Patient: sex F, age 86
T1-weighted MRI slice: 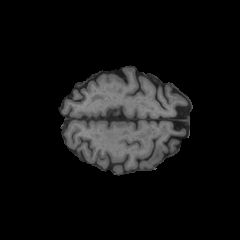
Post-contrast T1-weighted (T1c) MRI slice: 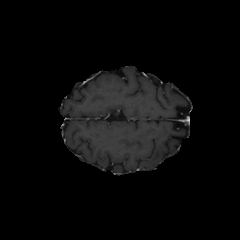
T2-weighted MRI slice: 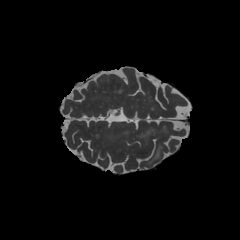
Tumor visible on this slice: yes
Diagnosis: Glioblastoma, IDH-wildtype
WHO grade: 4